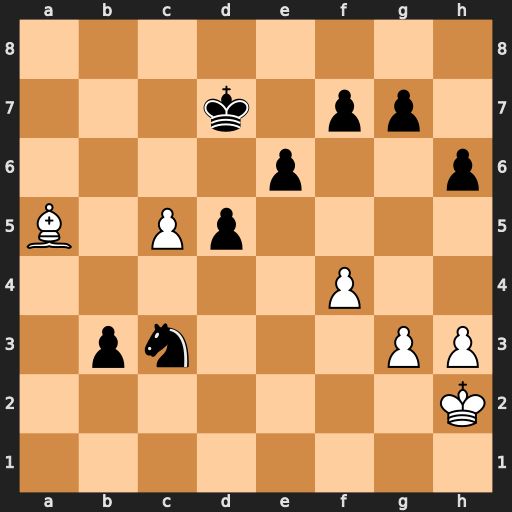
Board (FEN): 8/3k1pp1/4p2p/B1Pp4/5P2/1pn3PP/7K/8
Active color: w
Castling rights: -
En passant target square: -
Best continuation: Bxc3 Kc6 Bd4 f6 Kg2